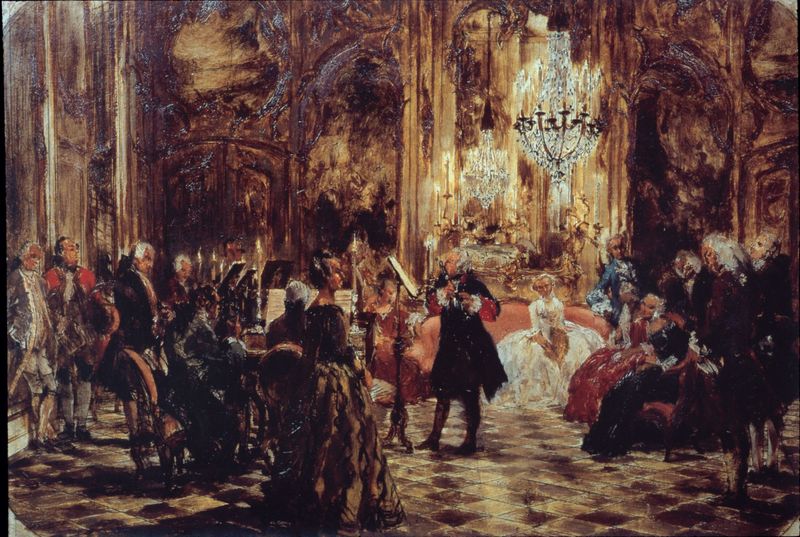
Titel: Flötenkonzert Friedrichs des Großen in Sanssouci (Skizze)
Künstler: Adolph Menzel
Standort: Berlin
Institution: Alte Nationalgalerie
Schlagwörter: blau, gemälde, mann, schatten, weiß, frauen, gelb, grün, menschen, ocker, sitzen, abend, braun, damen, elegant, frau, grau, hell, holz, kariert, kleid, kleider, licht, marmor, männer, nacht, orange, raum, schwarz, stuhl, stühle, säulen, zimmer, dame, rot, schloss, ball, fest, fächer, gesellschaft, herren, malerei, menge, muster, ornament, schachbrett, schachbrettmuster, schleife, versammlung, alt, anzug, wand, barock, mensch, stehen, innenraum, spiegel, öl, boden, gold, mantel, reich, sitzend, stehend, adel, innen, konzert, musik, musiker, orchester, publikum, locke, locken, rosa, adelige, perücke, adlig, sofa, noten, notenpult, notenständer, röcke, tanzsaal, zuschauer, hof, saal, fliessen, friedrich, ölgemälde, kaiser, könig, frack, wandmalerei, kerze, robe, kerzen, kronleuchter, leuchter, lüster, stuck, menzel, halle, unscharf, bögen, fussboden, berlin, palast, fliesen, herrscher, heiter, soiree, flöte, querflöte, geige, kerzenschein, kerzenleuchter, andächtig, kristall, andacht, empfang, kniebundhose, kniebundhosen, adolph, marmorboden, anlehnen, perücken, zuhörer, preußen, hofstaat, musikant, ballkleid, zuhören, luster, flötenkonzert, sofas, bellevue, konig, musikanten, lauschen, spiegelsaal, cembalo, fracks, friedrich der grosse, galb, kammerkonzert, kammerorchester, konzertmeister, krinolinen, könig friedrich, marmorbode, schloss bellevue, solist, hohenzollern, kammermusik, abendunterhaltung, frau weißes gewand